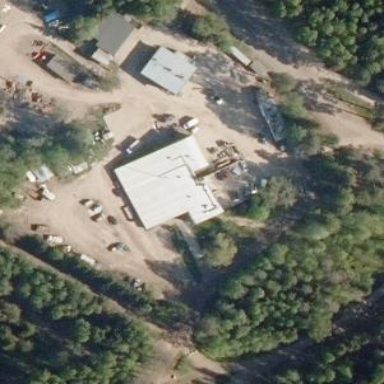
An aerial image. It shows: Warehouse.